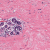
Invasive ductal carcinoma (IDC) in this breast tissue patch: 0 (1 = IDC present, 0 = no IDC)